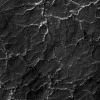
Atmospheric dust classification: not_dusty